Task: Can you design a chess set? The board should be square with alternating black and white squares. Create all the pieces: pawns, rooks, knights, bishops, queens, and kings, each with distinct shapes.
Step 5162:
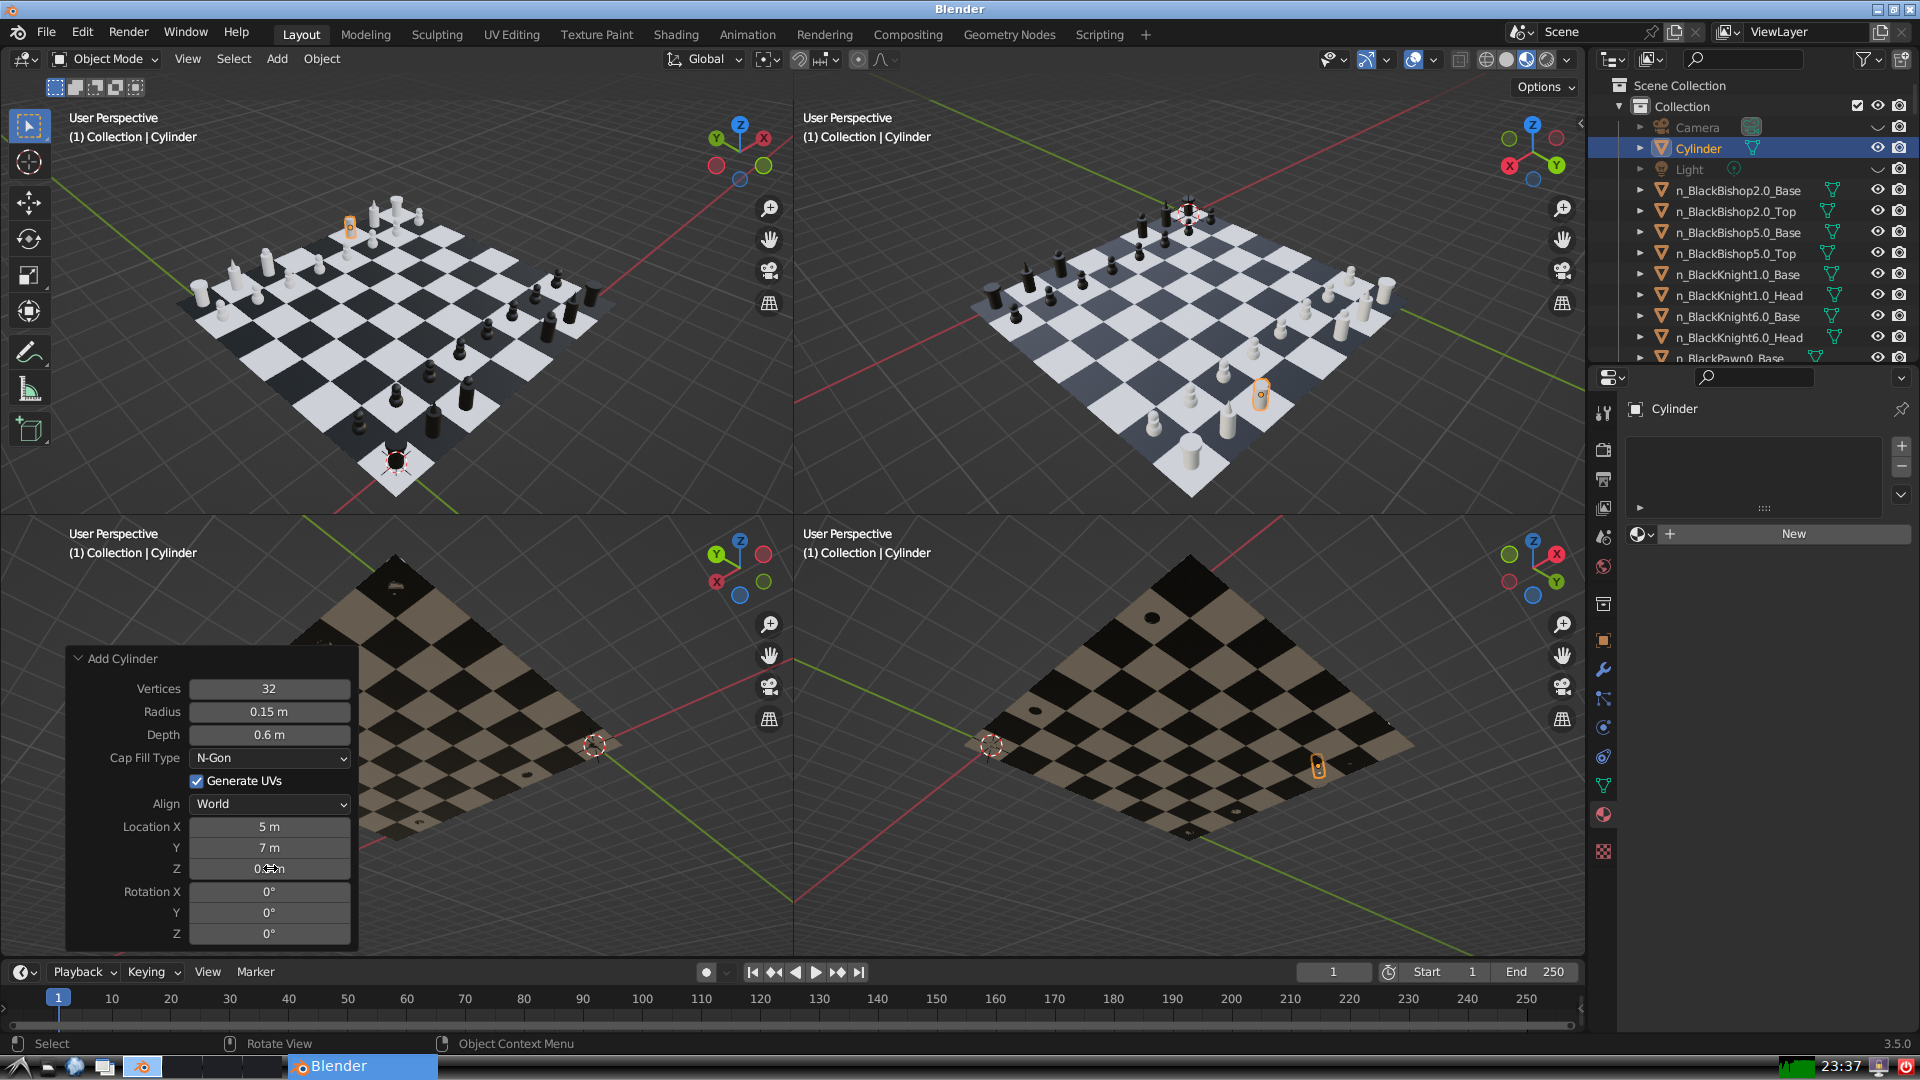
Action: {"mouse_move": [960, 540]}